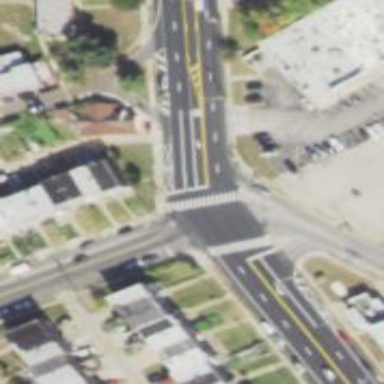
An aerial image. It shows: Crossing road.